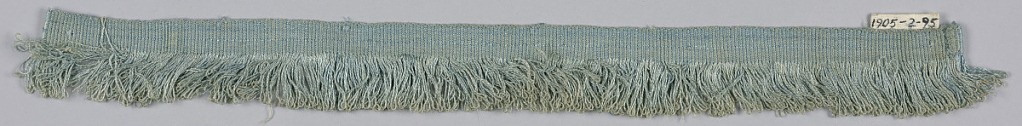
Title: Fringe
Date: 16th century
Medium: silk Technique: woven
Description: Blue fringe with a plain-woven heading and thread skirt.